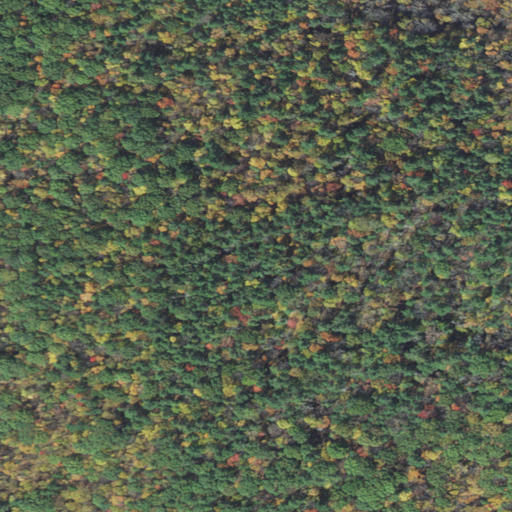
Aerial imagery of mountain in Massachusetts named Loring Hill containing mixed forest, deciduous forest, and evergreen forest